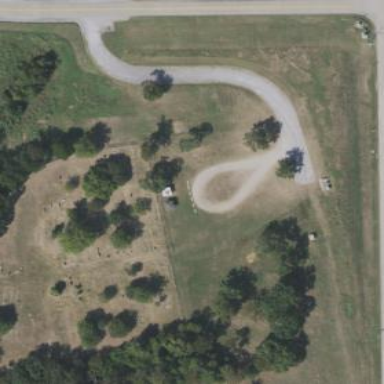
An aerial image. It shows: Cemetery.